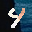
Label: 4